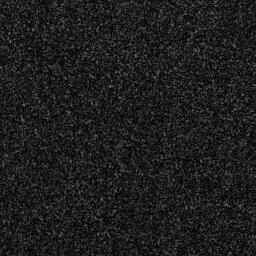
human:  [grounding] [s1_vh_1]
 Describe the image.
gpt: In the satellite image, there is  <ref>1 medium ship </ref> <box>[[89, 40, 99, 51, 0]]</box> located at right.